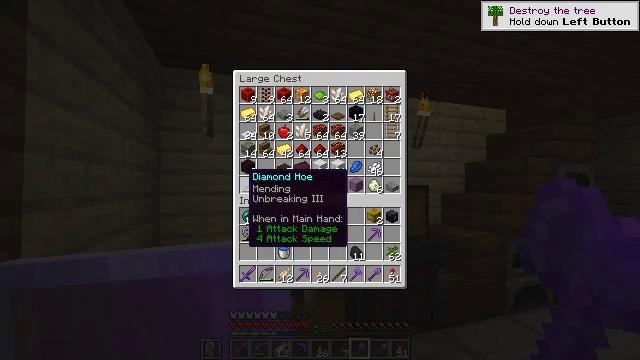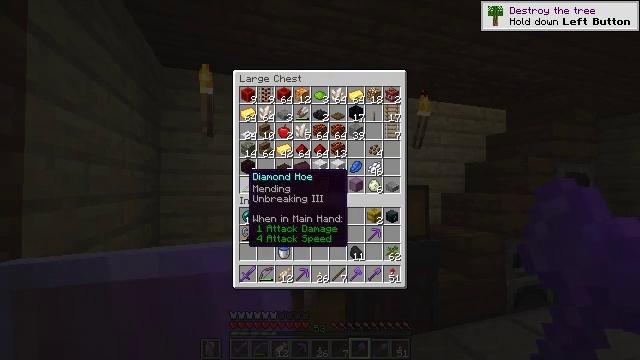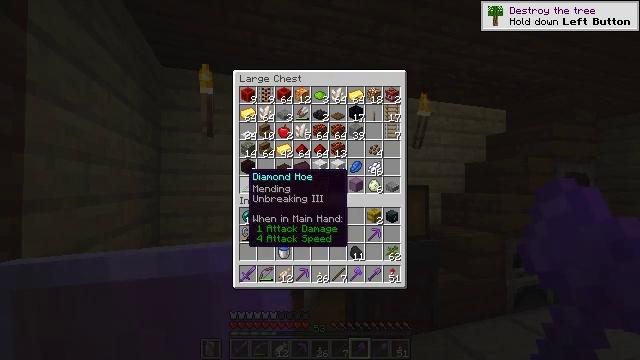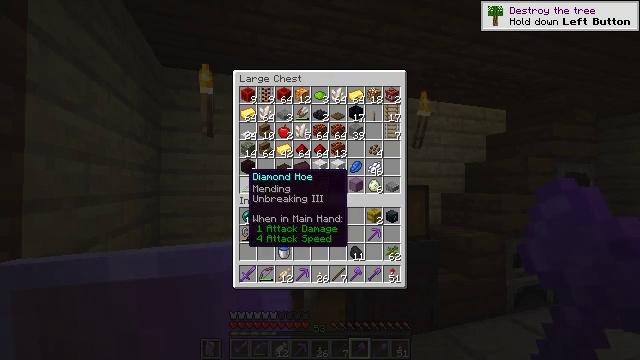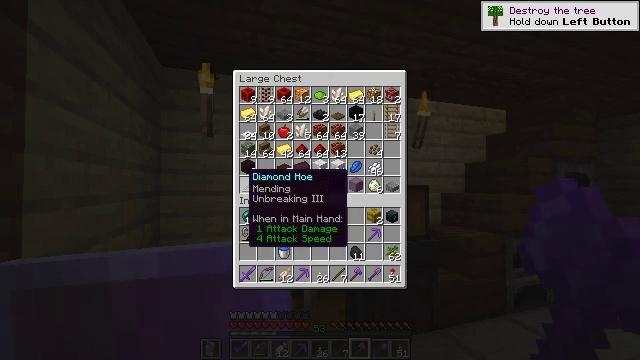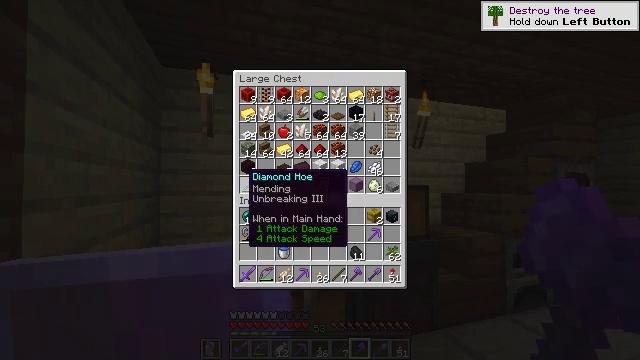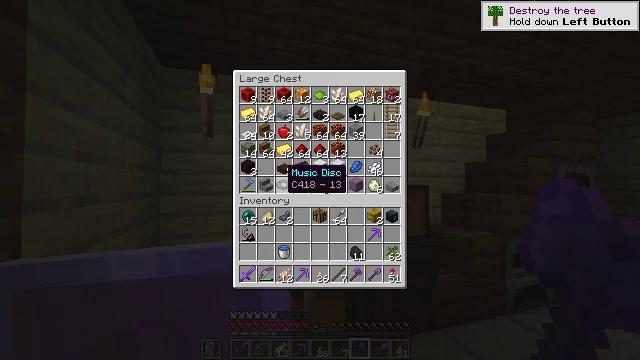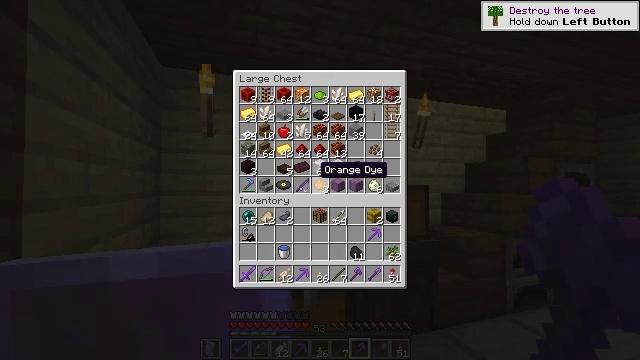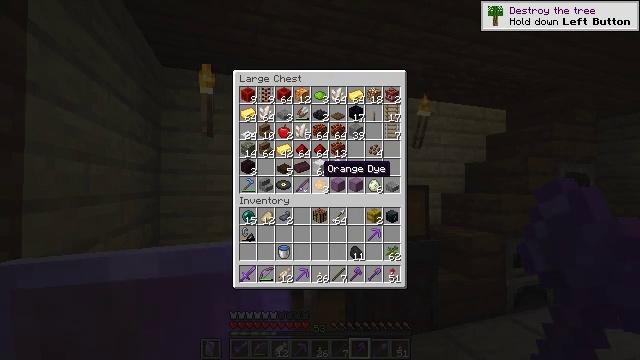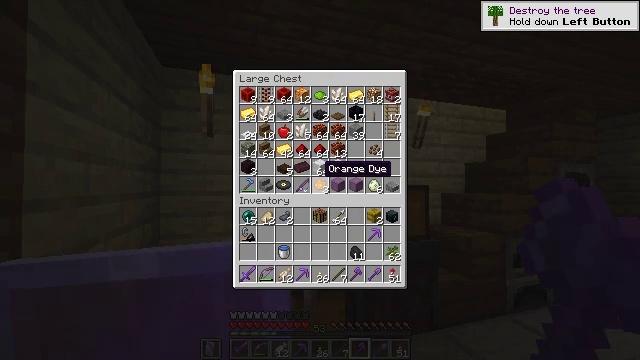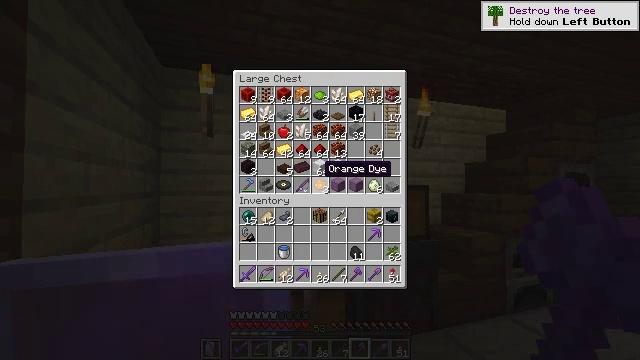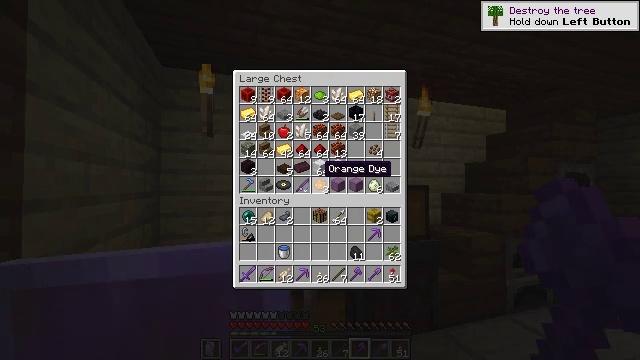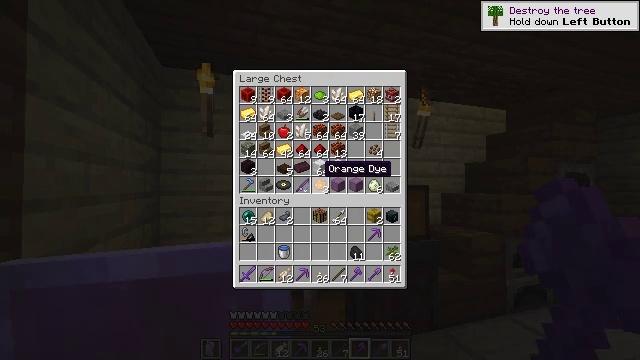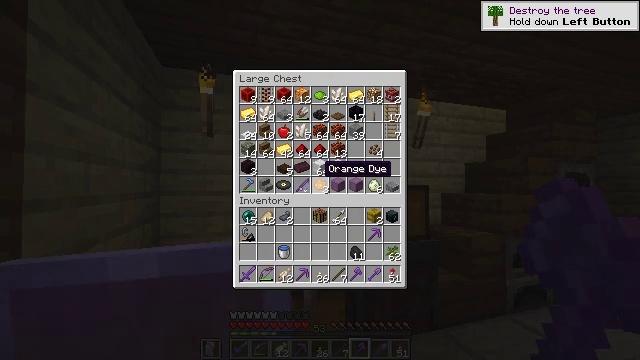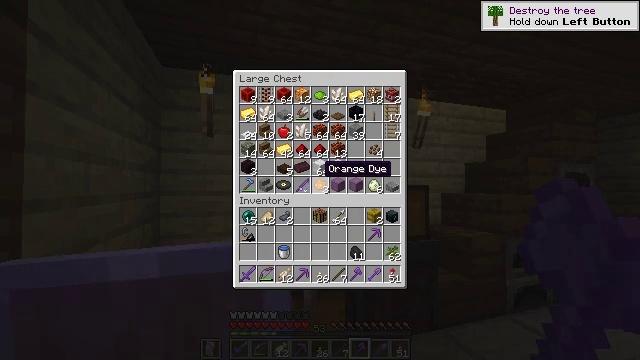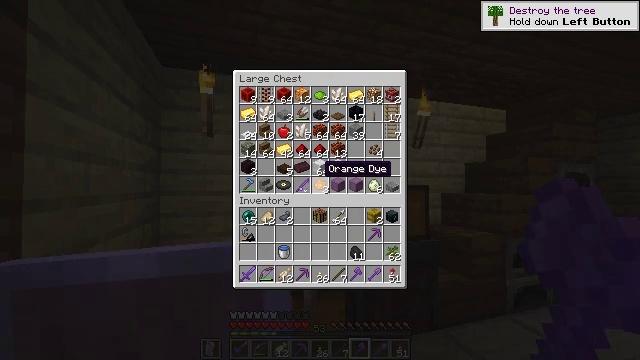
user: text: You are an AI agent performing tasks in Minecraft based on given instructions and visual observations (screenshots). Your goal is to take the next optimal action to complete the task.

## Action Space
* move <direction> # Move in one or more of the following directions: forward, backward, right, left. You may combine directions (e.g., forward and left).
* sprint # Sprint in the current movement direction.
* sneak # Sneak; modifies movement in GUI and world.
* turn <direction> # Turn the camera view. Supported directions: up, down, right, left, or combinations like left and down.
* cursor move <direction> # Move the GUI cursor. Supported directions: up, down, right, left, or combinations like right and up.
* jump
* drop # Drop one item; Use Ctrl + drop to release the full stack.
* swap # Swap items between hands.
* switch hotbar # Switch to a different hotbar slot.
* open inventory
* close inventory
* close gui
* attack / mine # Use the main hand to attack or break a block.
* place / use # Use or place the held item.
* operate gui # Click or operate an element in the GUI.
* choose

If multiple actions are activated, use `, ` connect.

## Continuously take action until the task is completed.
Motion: motion action
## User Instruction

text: Gather vines from trees or structures.
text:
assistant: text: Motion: no_op
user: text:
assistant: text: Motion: no_op
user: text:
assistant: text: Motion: no_op
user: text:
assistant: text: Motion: no_op
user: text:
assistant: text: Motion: no_op
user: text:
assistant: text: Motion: turn right
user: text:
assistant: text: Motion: turn right
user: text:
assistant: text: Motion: no_op
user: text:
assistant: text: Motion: no_op
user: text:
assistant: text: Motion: no_op
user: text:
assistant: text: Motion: no_op
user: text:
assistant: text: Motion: no_op
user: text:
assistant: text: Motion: no_op
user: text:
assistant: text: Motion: no_op
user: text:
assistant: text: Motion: no_op
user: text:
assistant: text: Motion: no_op
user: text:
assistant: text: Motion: no_op
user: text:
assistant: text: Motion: no_op
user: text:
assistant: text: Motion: no_op
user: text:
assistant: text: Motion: no_op
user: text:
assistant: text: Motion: no_op
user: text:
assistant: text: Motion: no_op
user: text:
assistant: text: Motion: no_op
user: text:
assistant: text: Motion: no_op
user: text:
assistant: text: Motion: no_op
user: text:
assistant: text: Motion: no_op
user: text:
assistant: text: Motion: no_op
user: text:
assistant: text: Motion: no_op
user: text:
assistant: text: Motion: no_op
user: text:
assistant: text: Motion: no_op